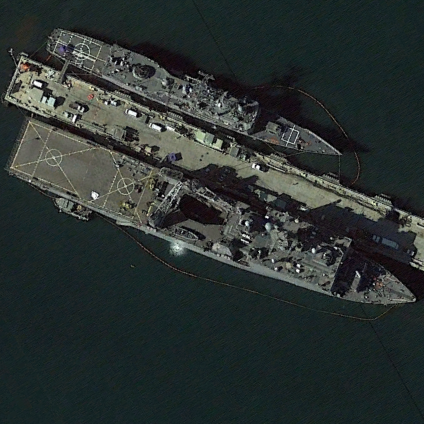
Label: combat